Question: Anyone know the easiest ways to import these libraries without modifying the libraries' import path?
Here is the folder structure
'''
src/
main.py
app.yaml
index.yaml
lib/
flask/
werkzeug/
simplejson/
__init__.py
'''
For example, in the main.py I added 'from lib import flask' and got
'''
from werkzeug.exceptions import abort
ImportError: No module named werkzeug.exceptions
'''
what is the proper way to use import flask in the main.py and for other libraries as well.
Thanks in advance.

main.py:
'''
import os, sys
#libdir = os.path.abspath("lib")
#sys.path.append(libdir)
import webapp2
from flask import Flask
#app = Flask(__name__)
class MainHandler(webapp2.RequestHandler):
def get(self):
self.response.write('Hello world!')
app = webapp2.WSGIApplication([
('/', MainHandler)
], debug=True)
'''
app.yaml:
'''
- url: /lib
static_dir: lib
'''
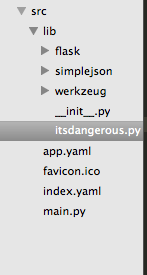
Answer: You really will need to add 'lib' to your path, either using site.addsitedir or manipulating sys.path. However don't do it in main.py but put all path and other global additions in appengine_config.py which is loaded before any of your code is run.
See <URL>